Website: lowes
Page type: cart
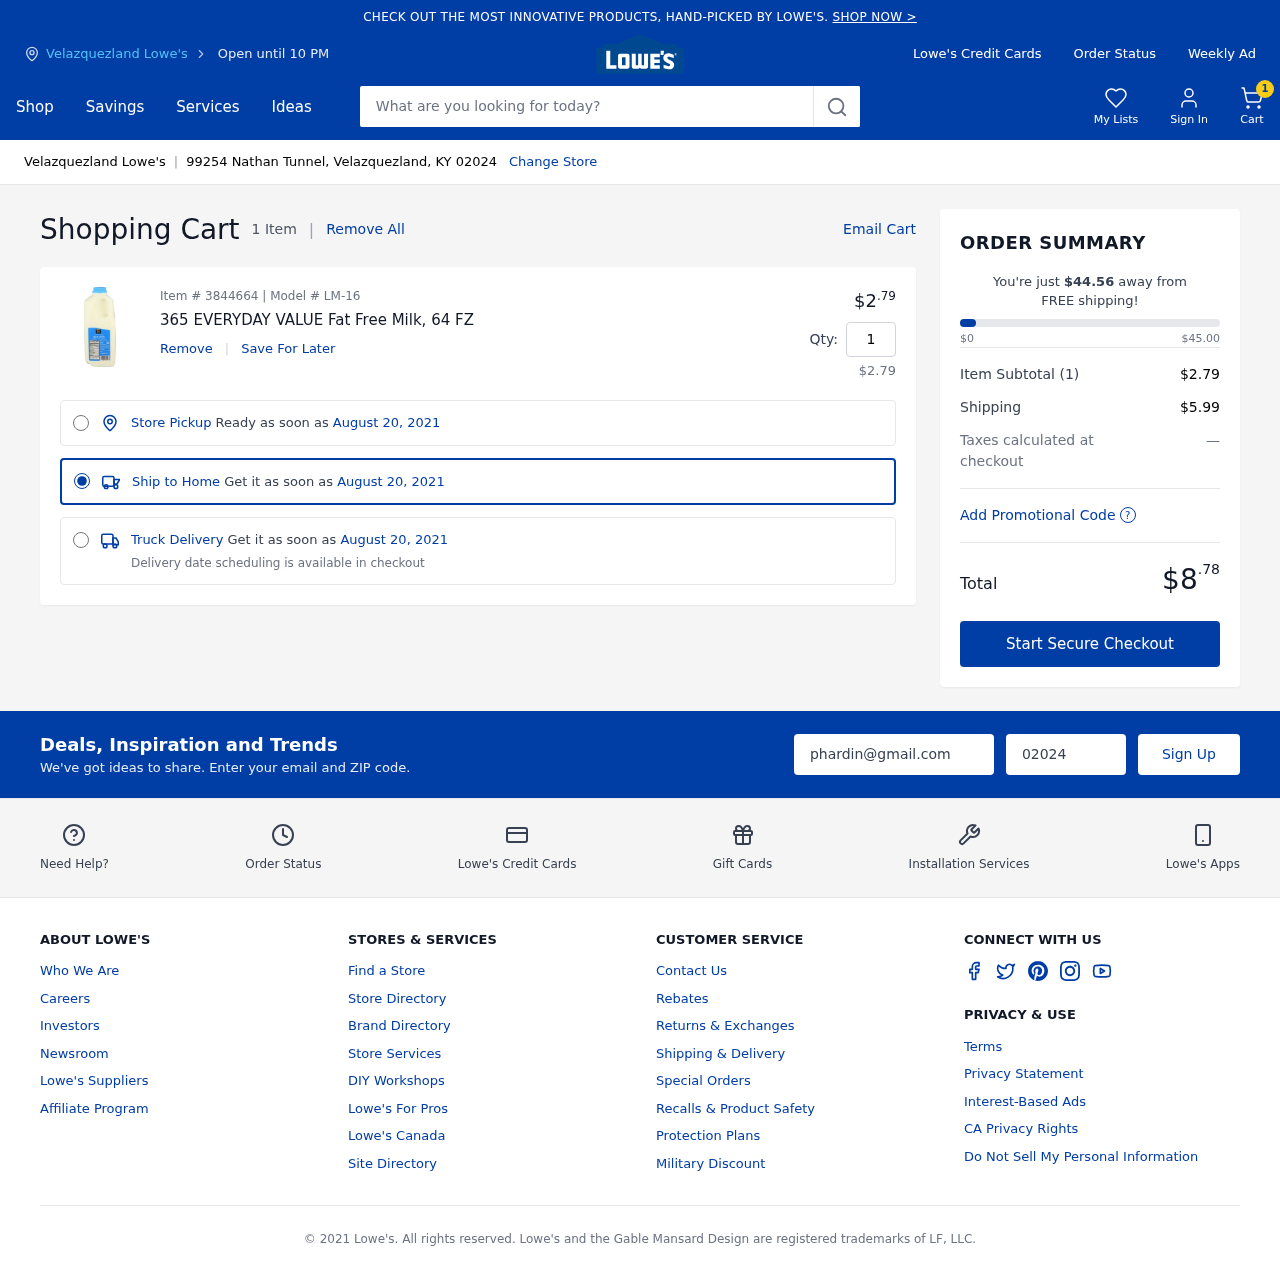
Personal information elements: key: PII_CITY
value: Velazquezland Lowe's
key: PII_EMAIL
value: phardin@gmail.com
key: PII_POSTCODE
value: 02024
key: PII_STREET
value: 99254 Nathan Tunnel
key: PII_CITY_STATE_ZIP
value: Velazquezland, KY 02024
Product elements: key: PRODUCT1_NAME
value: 365 EVERYDAY VALUE Fat Free Milk, 64 FZ
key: PRODUCT1_PRICE
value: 2.79
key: PRODUCT1_QUANTITY
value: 1
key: PRODUCT1_SUBTOTAL
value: $2.79
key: PRODUCT_ITEM_NUMBER
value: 3844664
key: PRODUCT_MODEL_NUMBER
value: LM-16
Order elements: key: ORDER_NUM_ITEMS
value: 1
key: ORDER_NUM_ITEMS
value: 1 Item
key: ORDER_DELIVERY_DATE
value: August 20, 2021
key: ORDER_SUBTOTAL
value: $2.79
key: ORDER_SHIPPING_COST
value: $5.99
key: ORDER_TOTAL
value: $8.78
Search elements: key: HEADER_SEARCH
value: What are you looking for today?